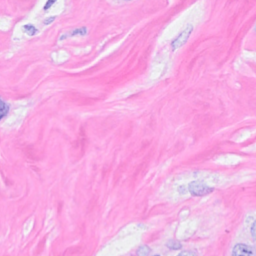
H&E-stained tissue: Breast